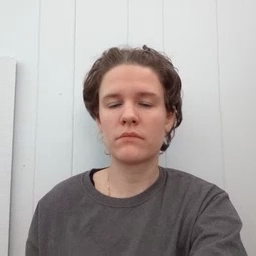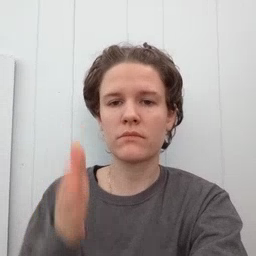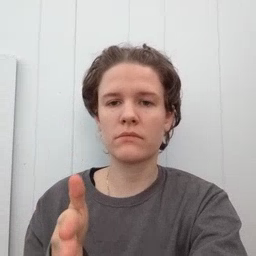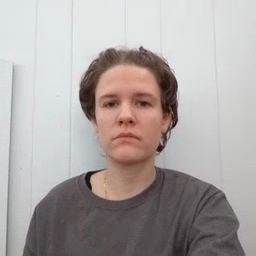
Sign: person